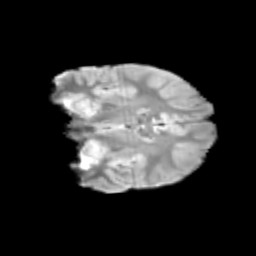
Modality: T2w
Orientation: coronal
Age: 11
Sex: male
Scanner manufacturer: siemens
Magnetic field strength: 3 T
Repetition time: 3.8 s
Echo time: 0.07 s